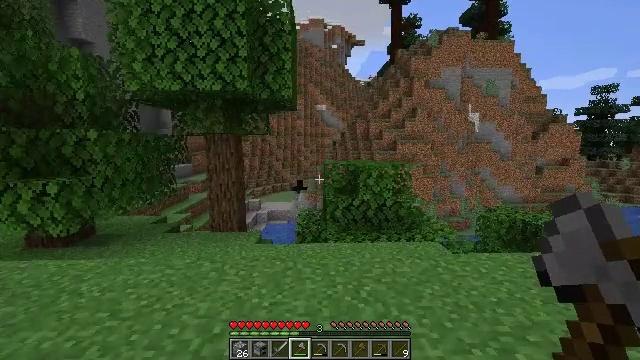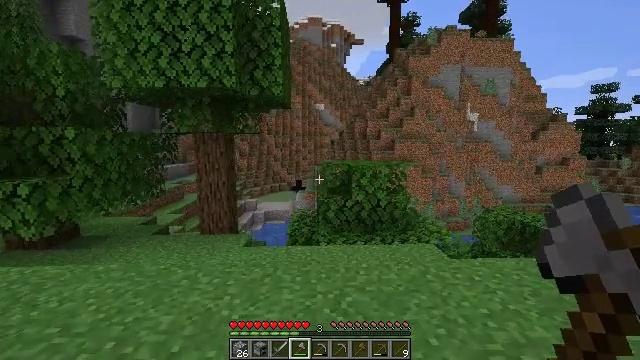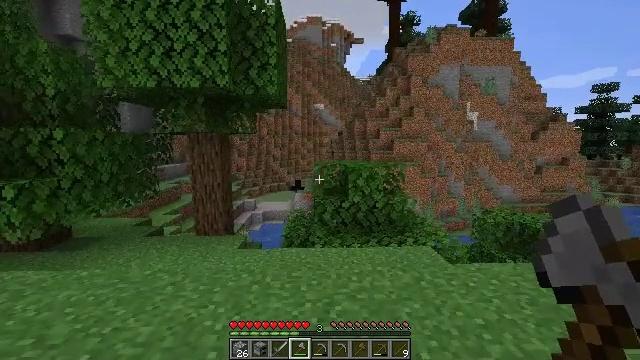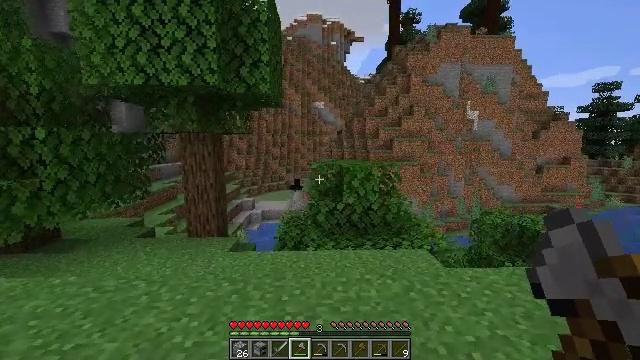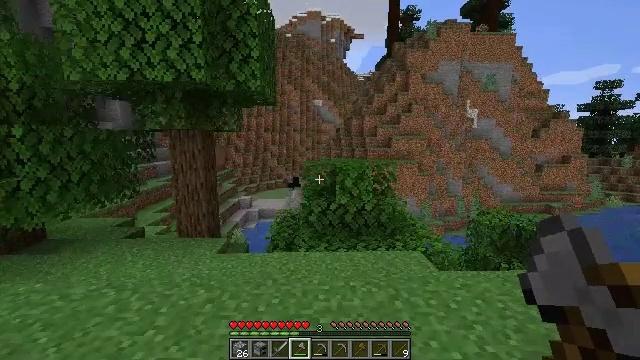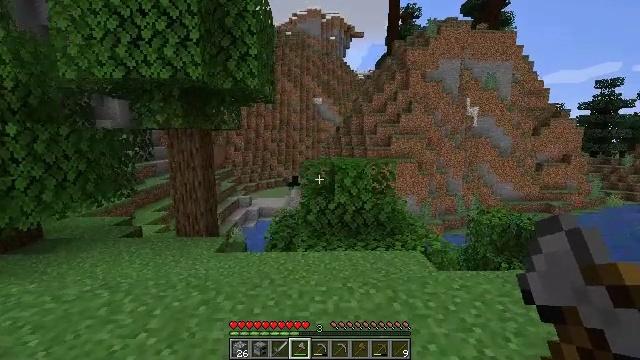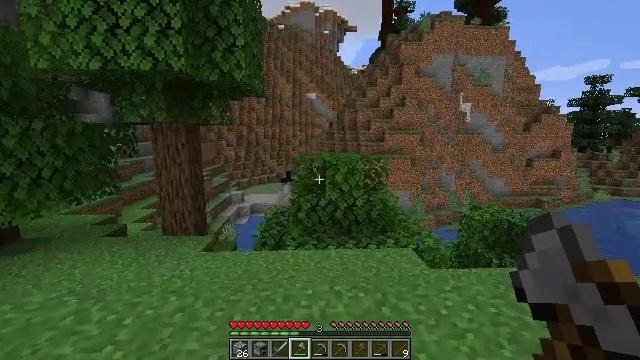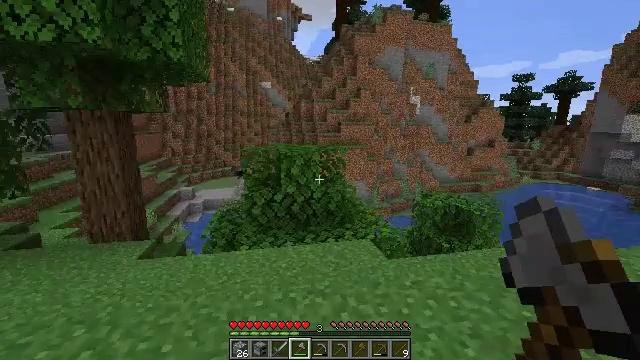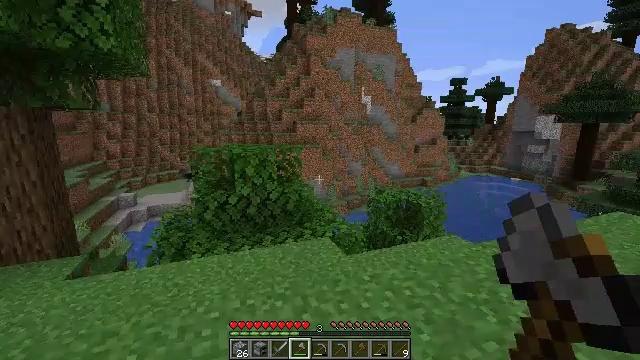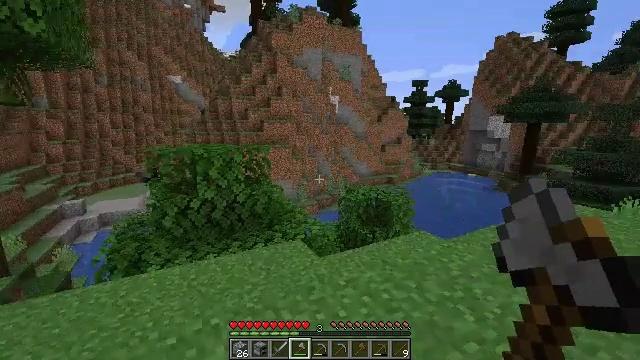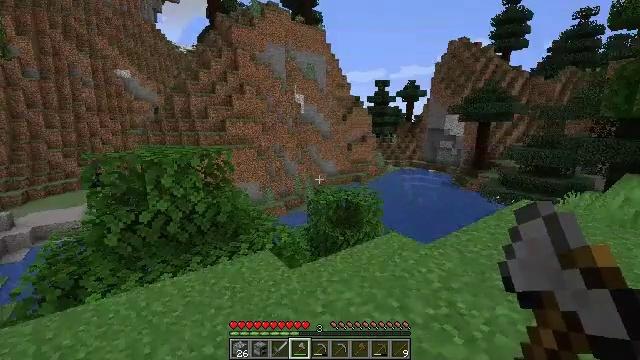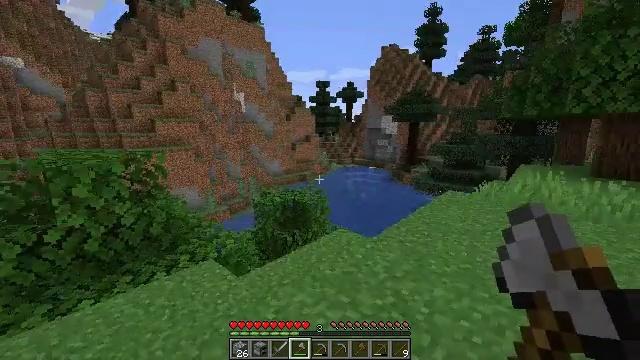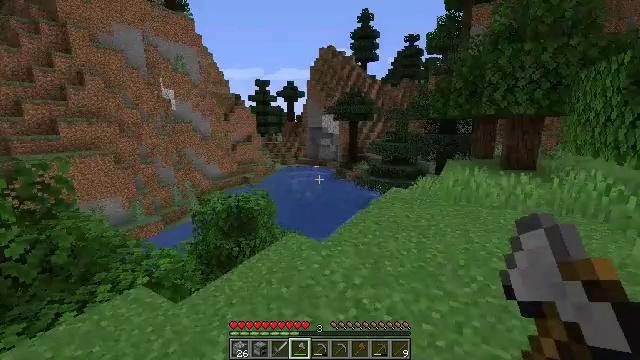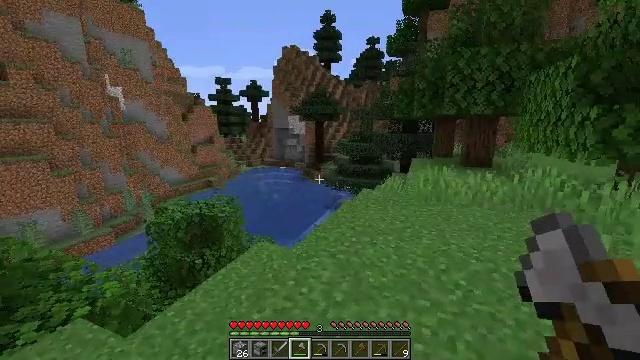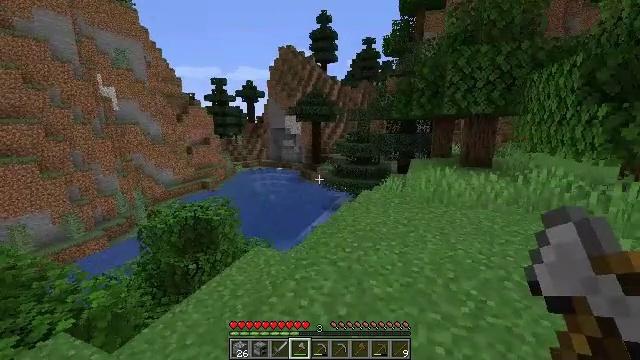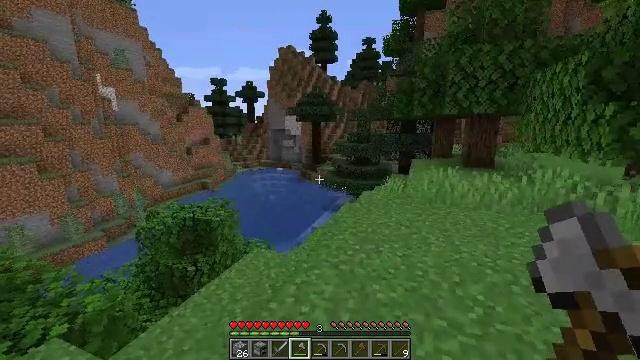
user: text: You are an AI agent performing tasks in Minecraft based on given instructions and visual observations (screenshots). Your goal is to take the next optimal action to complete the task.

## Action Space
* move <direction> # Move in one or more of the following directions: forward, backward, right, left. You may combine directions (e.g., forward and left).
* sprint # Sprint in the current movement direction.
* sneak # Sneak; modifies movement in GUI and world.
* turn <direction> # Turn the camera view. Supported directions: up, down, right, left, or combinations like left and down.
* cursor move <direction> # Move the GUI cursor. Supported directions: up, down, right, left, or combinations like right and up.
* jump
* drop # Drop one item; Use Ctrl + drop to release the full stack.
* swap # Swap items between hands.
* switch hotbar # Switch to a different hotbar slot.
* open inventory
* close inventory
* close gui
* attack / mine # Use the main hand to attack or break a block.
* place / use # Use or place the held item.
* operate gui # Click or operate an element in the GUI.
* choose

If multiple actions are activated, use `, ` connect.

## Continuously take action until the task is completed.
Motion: motion action
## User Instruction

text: Hunt fish.
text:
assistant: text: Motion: move forward and move right
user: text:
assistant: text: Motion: move forward and move right
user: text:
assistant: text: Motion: move forward and move right
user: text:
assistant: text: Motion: move forward and move right
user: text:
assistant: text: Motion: move forward
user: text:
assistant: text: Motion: move forward, turn right and down
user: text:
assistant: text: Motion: move forward, turn right and down
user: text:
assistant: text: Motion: move forward, turn right
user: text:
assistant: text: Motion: move forward, turn right
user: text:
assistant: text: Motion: move forward, turn right
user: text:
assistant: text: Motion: move forward, turn right
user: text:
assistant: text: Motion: move forward, turn right
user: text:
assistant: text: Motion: move forward, turn right
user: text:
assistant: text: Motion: move forward
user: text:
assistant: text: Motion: move forward
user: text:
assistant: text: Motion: move forward
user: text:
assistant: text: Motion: move forward
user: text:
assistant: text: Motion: move forward
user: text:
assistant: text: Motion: move forward
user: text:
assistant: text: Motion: move forward
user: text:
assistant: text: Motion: move forward
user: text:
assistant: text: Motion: move forward and move right
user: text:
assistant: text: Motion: move forward and move right
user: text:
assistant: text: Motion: move forward and move right
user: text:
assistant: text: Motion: move forward and move right
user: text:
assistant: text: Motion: move forward and move right
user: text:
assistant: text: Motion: move forward and move right
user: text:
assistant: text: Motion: move forward and move right
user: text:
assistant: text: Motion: move forward and move right
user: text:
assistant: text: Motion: move forward and move right